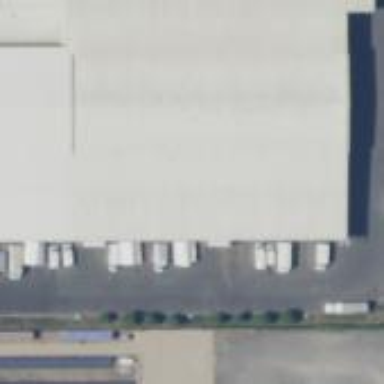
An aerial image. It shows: Warehouse building.